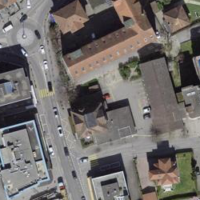
EUNIS habitat code: 54
Species observed at this site:
Zoropsis spinimana